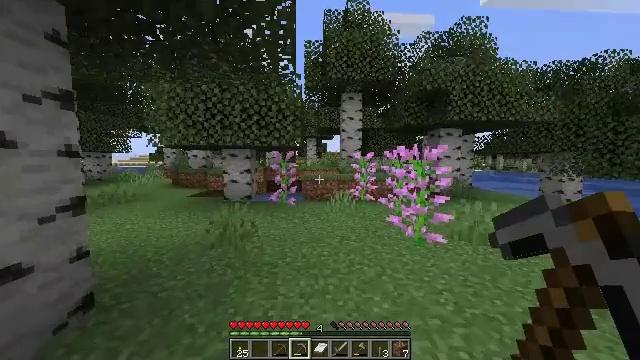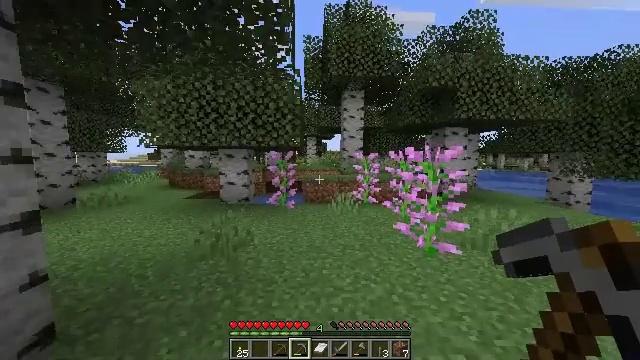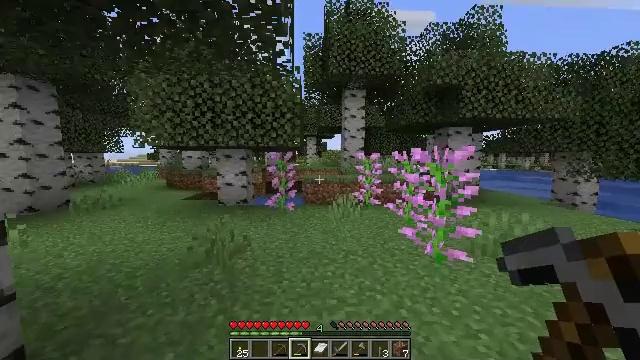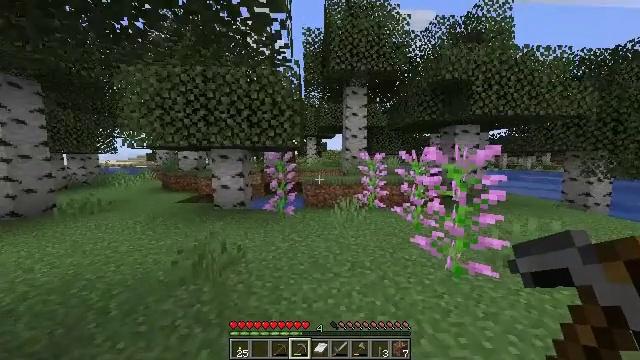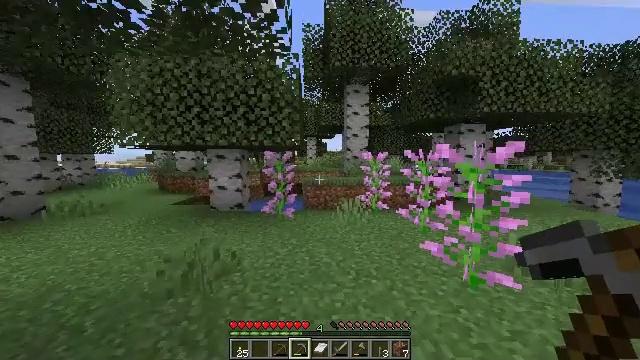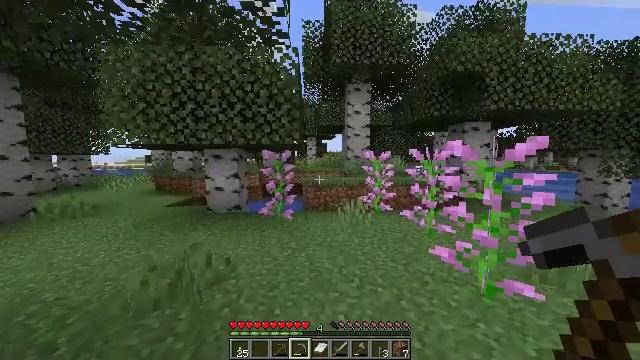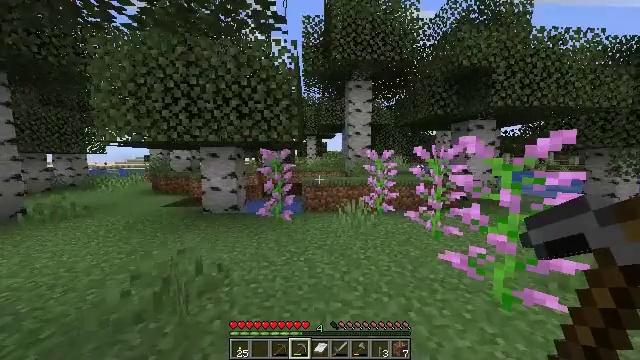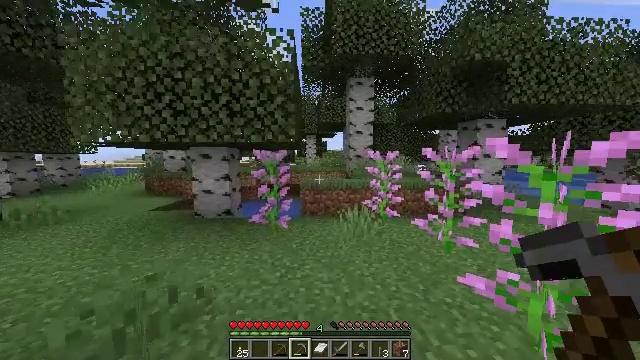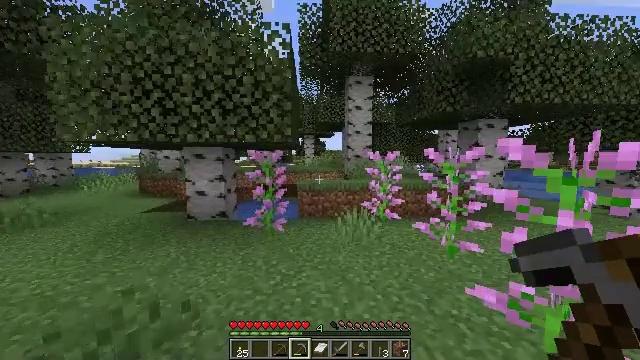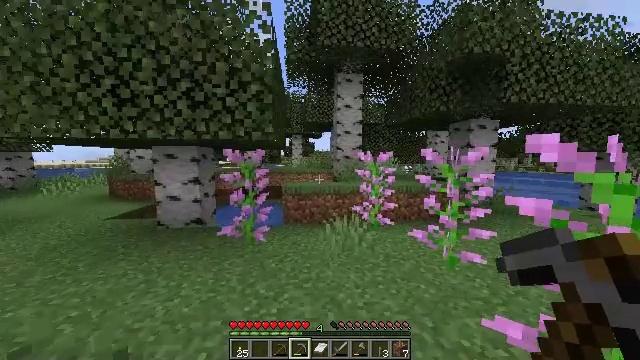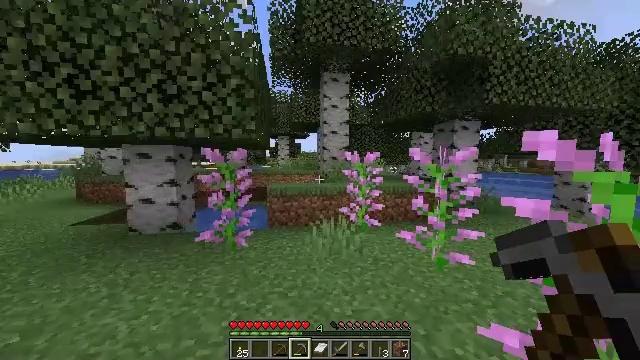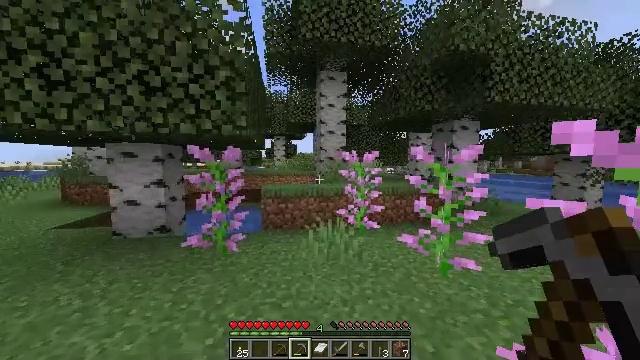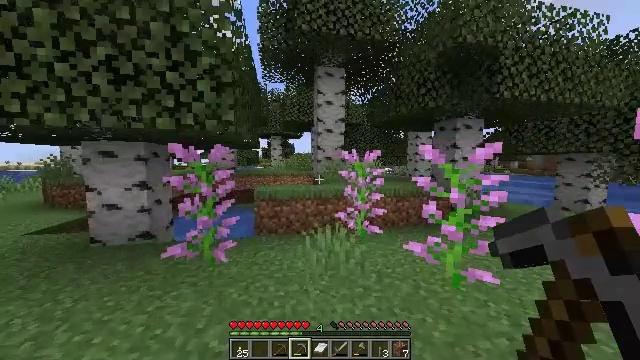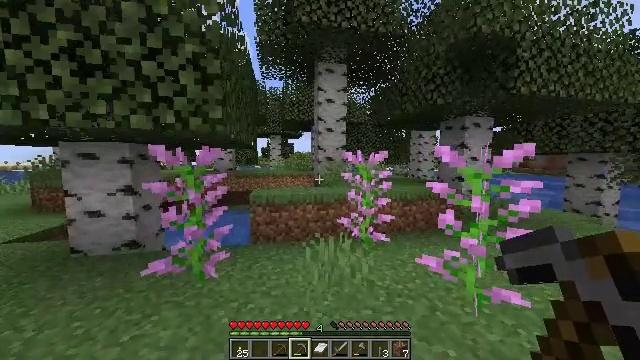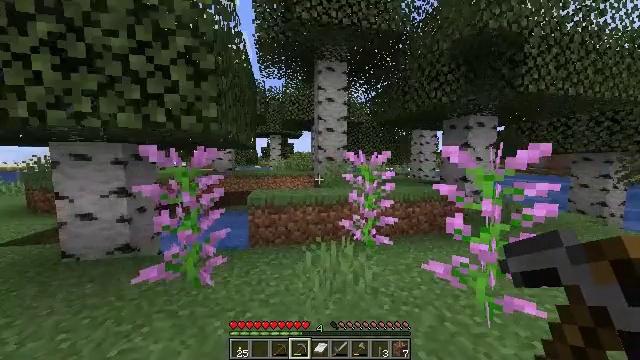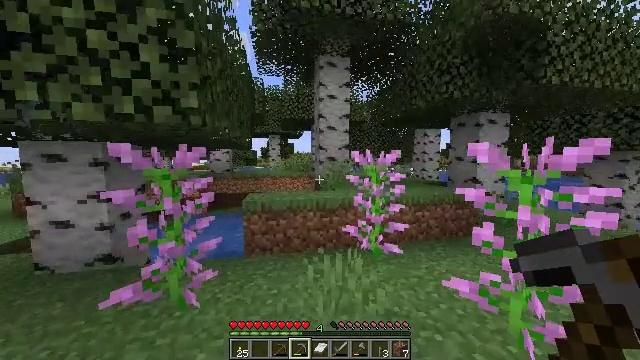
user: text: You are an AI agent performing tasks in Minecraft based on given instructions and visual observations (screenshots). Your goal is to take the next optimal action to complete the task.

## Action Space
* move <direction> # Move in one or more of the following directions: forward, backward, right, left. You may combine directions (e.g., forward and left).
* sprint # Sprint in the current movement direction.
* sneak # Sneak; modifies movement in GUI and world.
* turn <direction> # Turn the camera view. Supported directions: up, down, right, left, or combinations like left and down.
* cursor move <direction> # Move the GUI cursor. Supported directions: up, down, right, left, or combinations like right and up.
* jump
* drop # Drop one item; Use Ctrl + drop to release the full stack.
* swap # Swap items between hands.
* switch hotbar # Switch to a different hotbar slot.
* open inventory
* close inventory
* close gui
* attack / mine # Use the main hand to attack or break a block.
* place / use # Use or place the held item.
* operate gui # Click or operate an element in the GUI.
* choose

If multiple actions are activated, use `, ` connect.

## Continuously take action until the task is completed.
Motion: motion action
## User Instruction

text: Gather sugar cane for crafting.
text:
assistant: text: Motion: move forward, sprint
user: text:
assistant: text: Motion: move forward, sprint
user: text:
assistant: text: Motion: move forward, sprint
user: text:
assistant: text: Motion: move forward, sprint
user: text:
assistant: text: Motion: move forward, sprint
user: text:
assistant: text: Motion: move forward, sprint
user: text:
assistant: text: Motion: move forward, sprint
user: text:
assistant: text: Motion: move forward, sprint
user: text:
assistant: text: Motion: move forward, sprint, turn right
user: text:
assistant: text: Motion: move forward, sprint, turn right
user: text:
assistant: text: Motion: move forward, sprint
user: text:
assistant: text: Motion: move forward, sprint
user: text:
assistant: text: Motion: move forward, sprint
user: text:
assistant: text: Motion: move forward, sprint
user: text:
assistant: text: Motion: move forward, sprint
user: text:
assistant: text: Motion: move forward, sprint
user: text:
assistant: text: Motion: move forward, sprint
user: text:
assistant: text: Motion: move forward, sprint
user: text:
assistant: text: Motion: move forward, sprint
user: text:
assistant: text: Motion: move forward, sprint
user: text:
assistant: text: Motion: move forward, sprint
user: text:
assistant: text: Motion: move forward, sprint
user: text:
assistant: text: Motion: move forward, sprint
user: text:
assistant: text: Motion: move forward, sprint
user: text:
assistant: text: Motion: move forward, sprint
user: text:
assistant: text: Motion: move forward, sprint, jump
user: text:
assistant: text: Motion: move forward, sprint, jump
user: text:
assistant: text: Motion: move forward, sprint, jump
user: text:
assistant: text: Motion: move forward, sprint
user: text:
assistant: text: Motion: move forward, sprint, turn down